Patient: sex F, age 54
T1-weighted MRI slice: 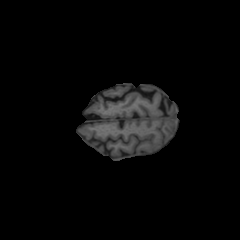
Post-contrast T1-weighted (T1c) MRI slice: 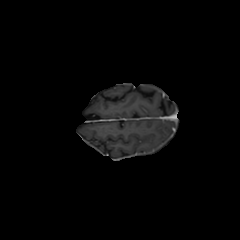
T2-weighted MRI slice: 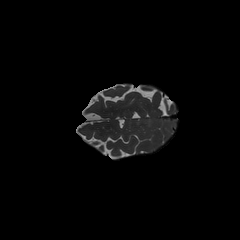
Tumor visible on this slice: no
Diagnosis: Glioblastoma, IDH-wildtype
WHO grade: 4